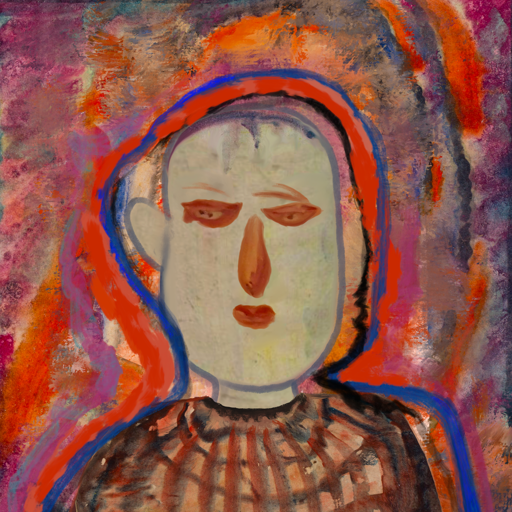
Background: Experience, Head And Neck Front: Hill_Girl, Face Front: Pious_Lady, Bust: Orphan, Hair Front: Experience, Head Accessory: Blank, Second Necklace: Blank, Necklace: Blank, Baby: Blank